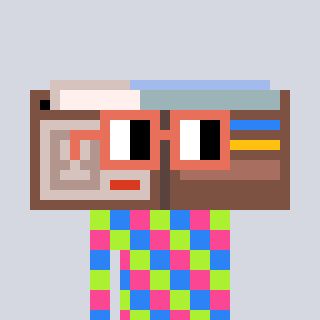
a pixel art character with square orange glasses, a wallet-shaped head and a green-colored body on a cool background